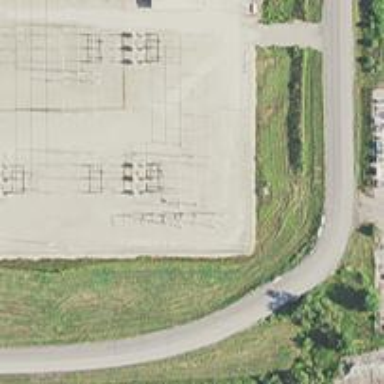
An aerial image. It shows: Switch for power supply.